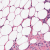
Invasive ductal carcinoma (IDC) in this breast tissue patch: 0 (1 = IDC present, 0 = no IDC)